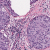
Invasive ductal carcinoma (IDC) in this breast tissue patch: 0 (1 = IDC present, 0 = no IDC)